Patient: sex F, age 82
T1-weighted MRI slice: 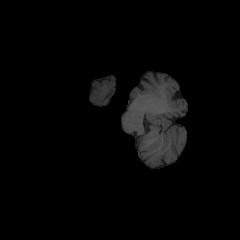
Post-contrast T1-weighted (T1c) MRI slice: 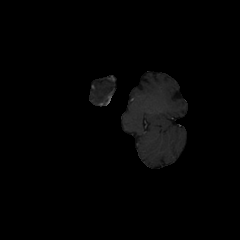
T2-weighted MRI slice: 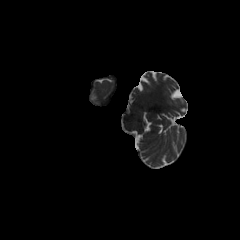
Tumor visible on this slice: no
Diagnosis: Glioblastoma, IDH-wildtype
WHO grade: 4